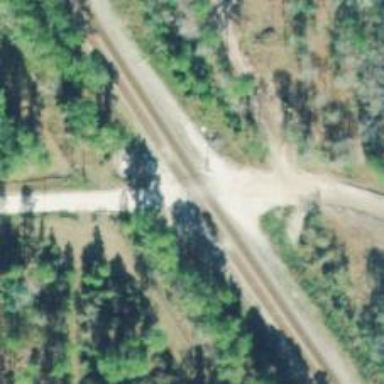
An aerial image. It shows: Level crossing on the railway with lights.